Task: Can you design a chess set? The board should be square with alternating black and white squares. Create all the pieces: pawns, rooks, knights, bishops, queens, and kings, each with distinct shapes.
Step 3177:
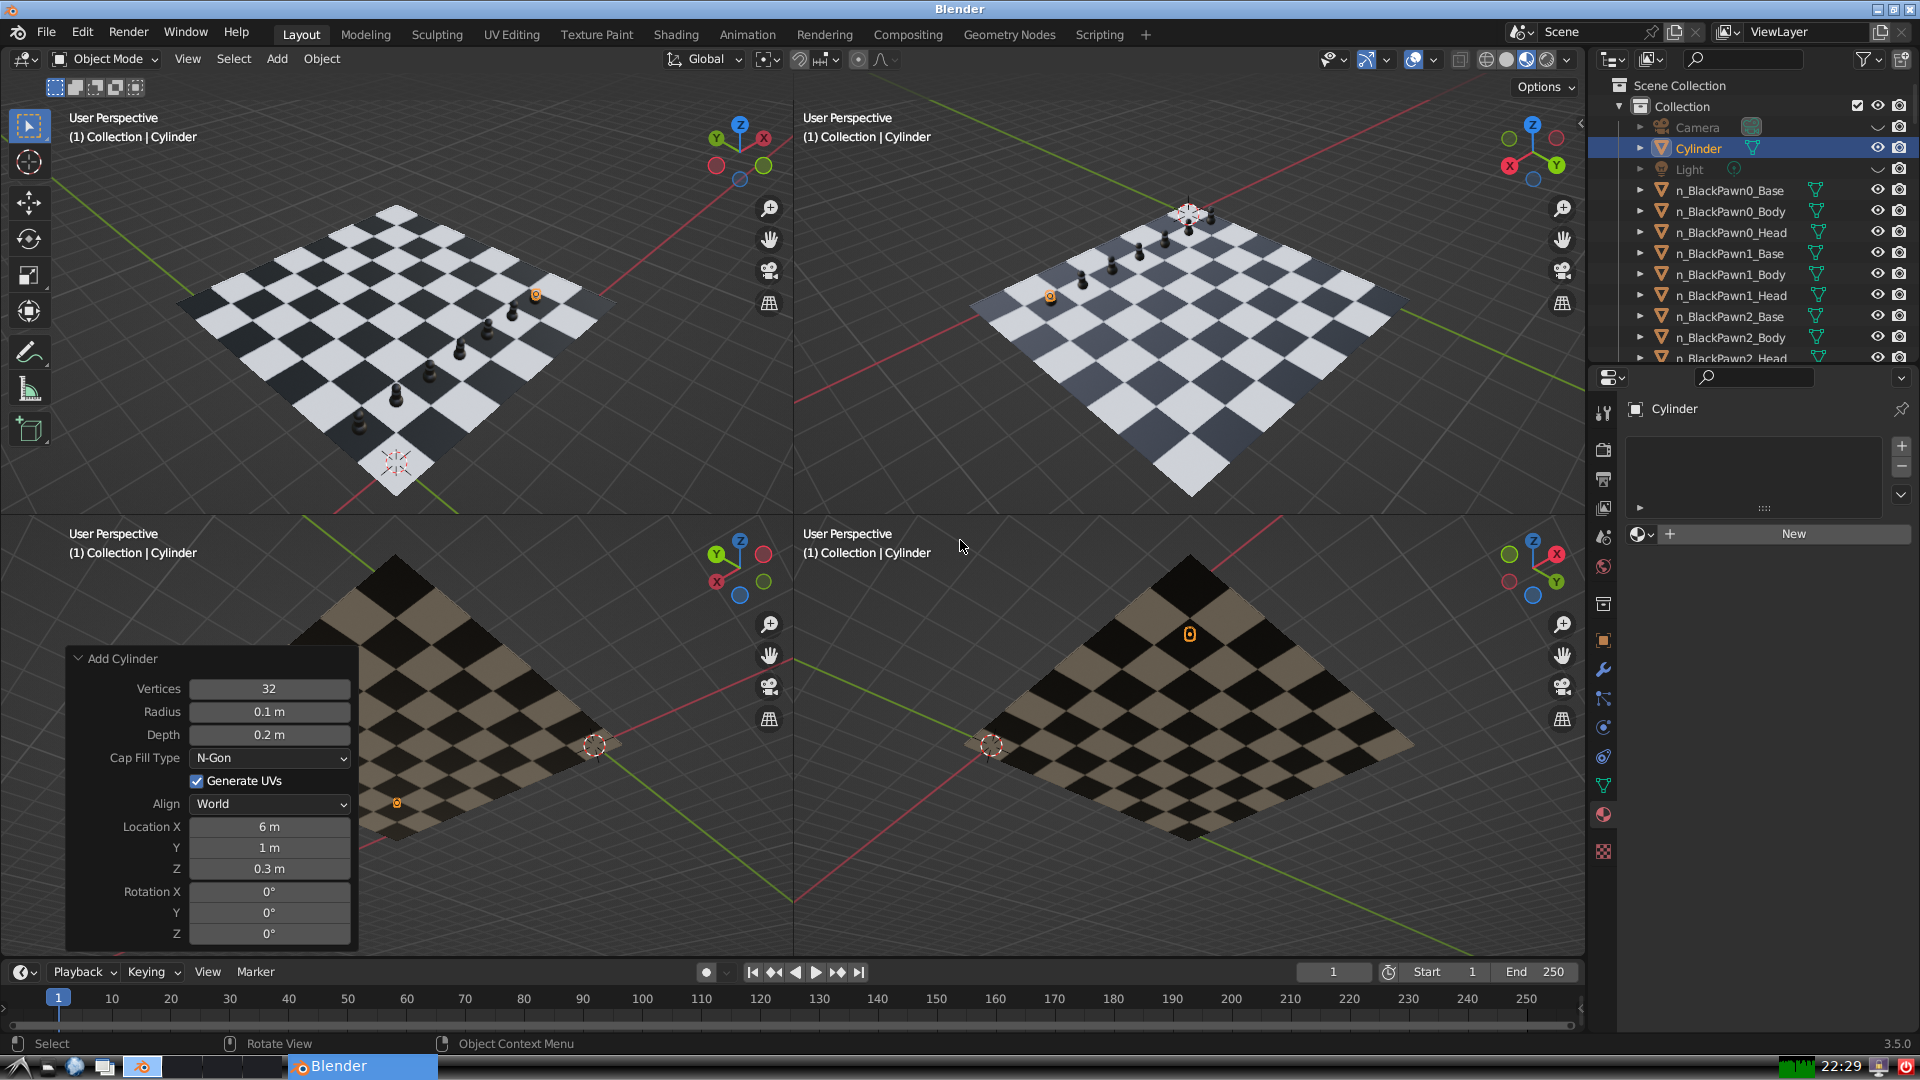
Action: {"mouse_move": [1608, 631]}